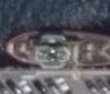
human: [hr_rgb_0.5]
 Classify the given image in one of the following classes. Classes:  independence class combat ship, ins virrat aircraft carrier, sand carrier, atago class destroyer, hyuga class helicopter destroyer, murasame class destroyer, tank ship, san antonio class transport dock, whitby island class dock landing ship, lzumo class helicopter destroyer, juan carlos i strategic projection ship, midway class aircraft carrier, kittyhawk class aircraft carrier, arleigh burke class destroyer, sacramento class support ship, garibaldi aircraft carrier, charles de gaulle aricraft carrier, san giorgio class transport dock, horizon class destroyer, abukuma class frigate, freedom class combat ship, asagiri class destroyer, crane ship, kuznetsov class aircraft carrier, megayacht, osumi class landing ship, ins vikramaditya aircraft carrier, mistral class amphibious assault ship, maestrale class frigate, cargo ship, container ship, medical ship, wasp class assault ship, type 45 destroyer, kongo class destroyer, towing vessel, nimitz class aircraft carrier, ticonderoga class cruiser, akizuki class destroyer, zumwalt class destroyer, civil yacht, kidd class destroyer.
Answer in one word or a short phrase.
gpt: Towing vessel